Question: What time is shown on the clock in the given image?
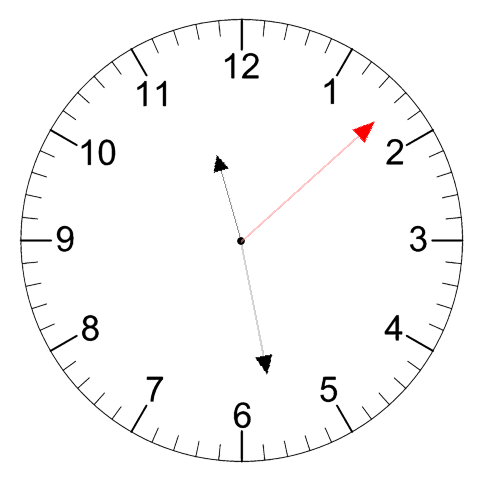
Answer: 11:28:08